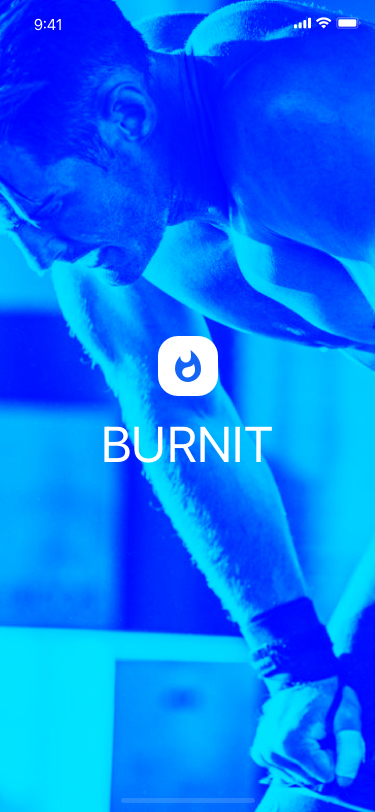
Text in this UI design:
BurnIt